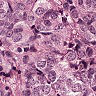
Metastatic tissue present: yes